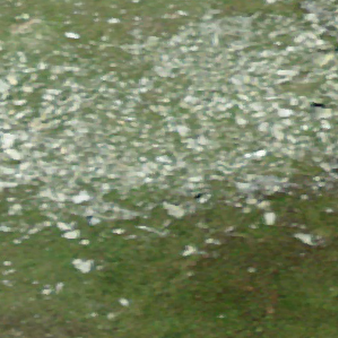
Label: other